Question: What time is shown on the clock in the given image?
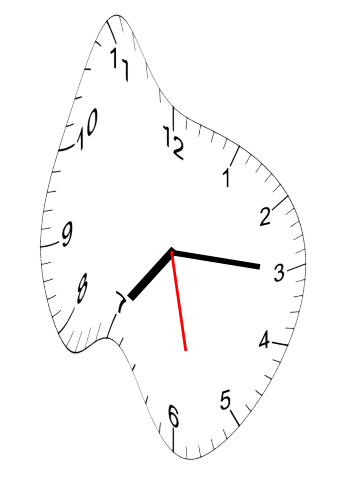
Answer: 07:15:28